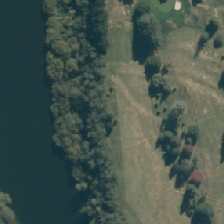
Land cover: urban_parkland